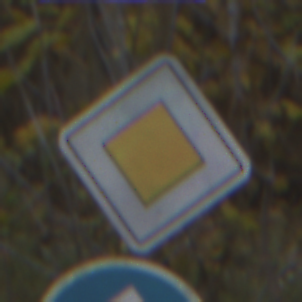
Verkehrszeichen: Vorfahrtsstrasse
Zusatzzeichen unten: VorgeschriebeneFahrtrichtungGeradeaus
Umgebung: Outdoor, Urban
Tageszeit: MorningAfternoon
Wetter: PartlyCloudy
Licht: Natural
Jahreszeit: NotSpecified
Kontrast: LowContrast